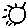
Label: sun